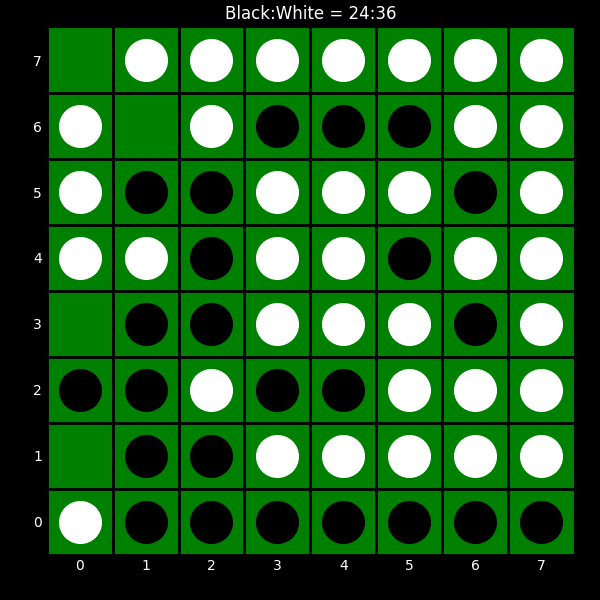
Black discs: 24
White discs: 36